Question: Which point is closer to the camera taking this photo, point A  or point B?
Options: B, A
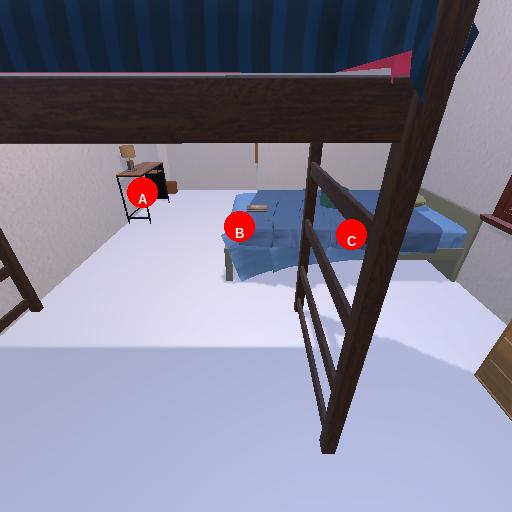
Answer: B